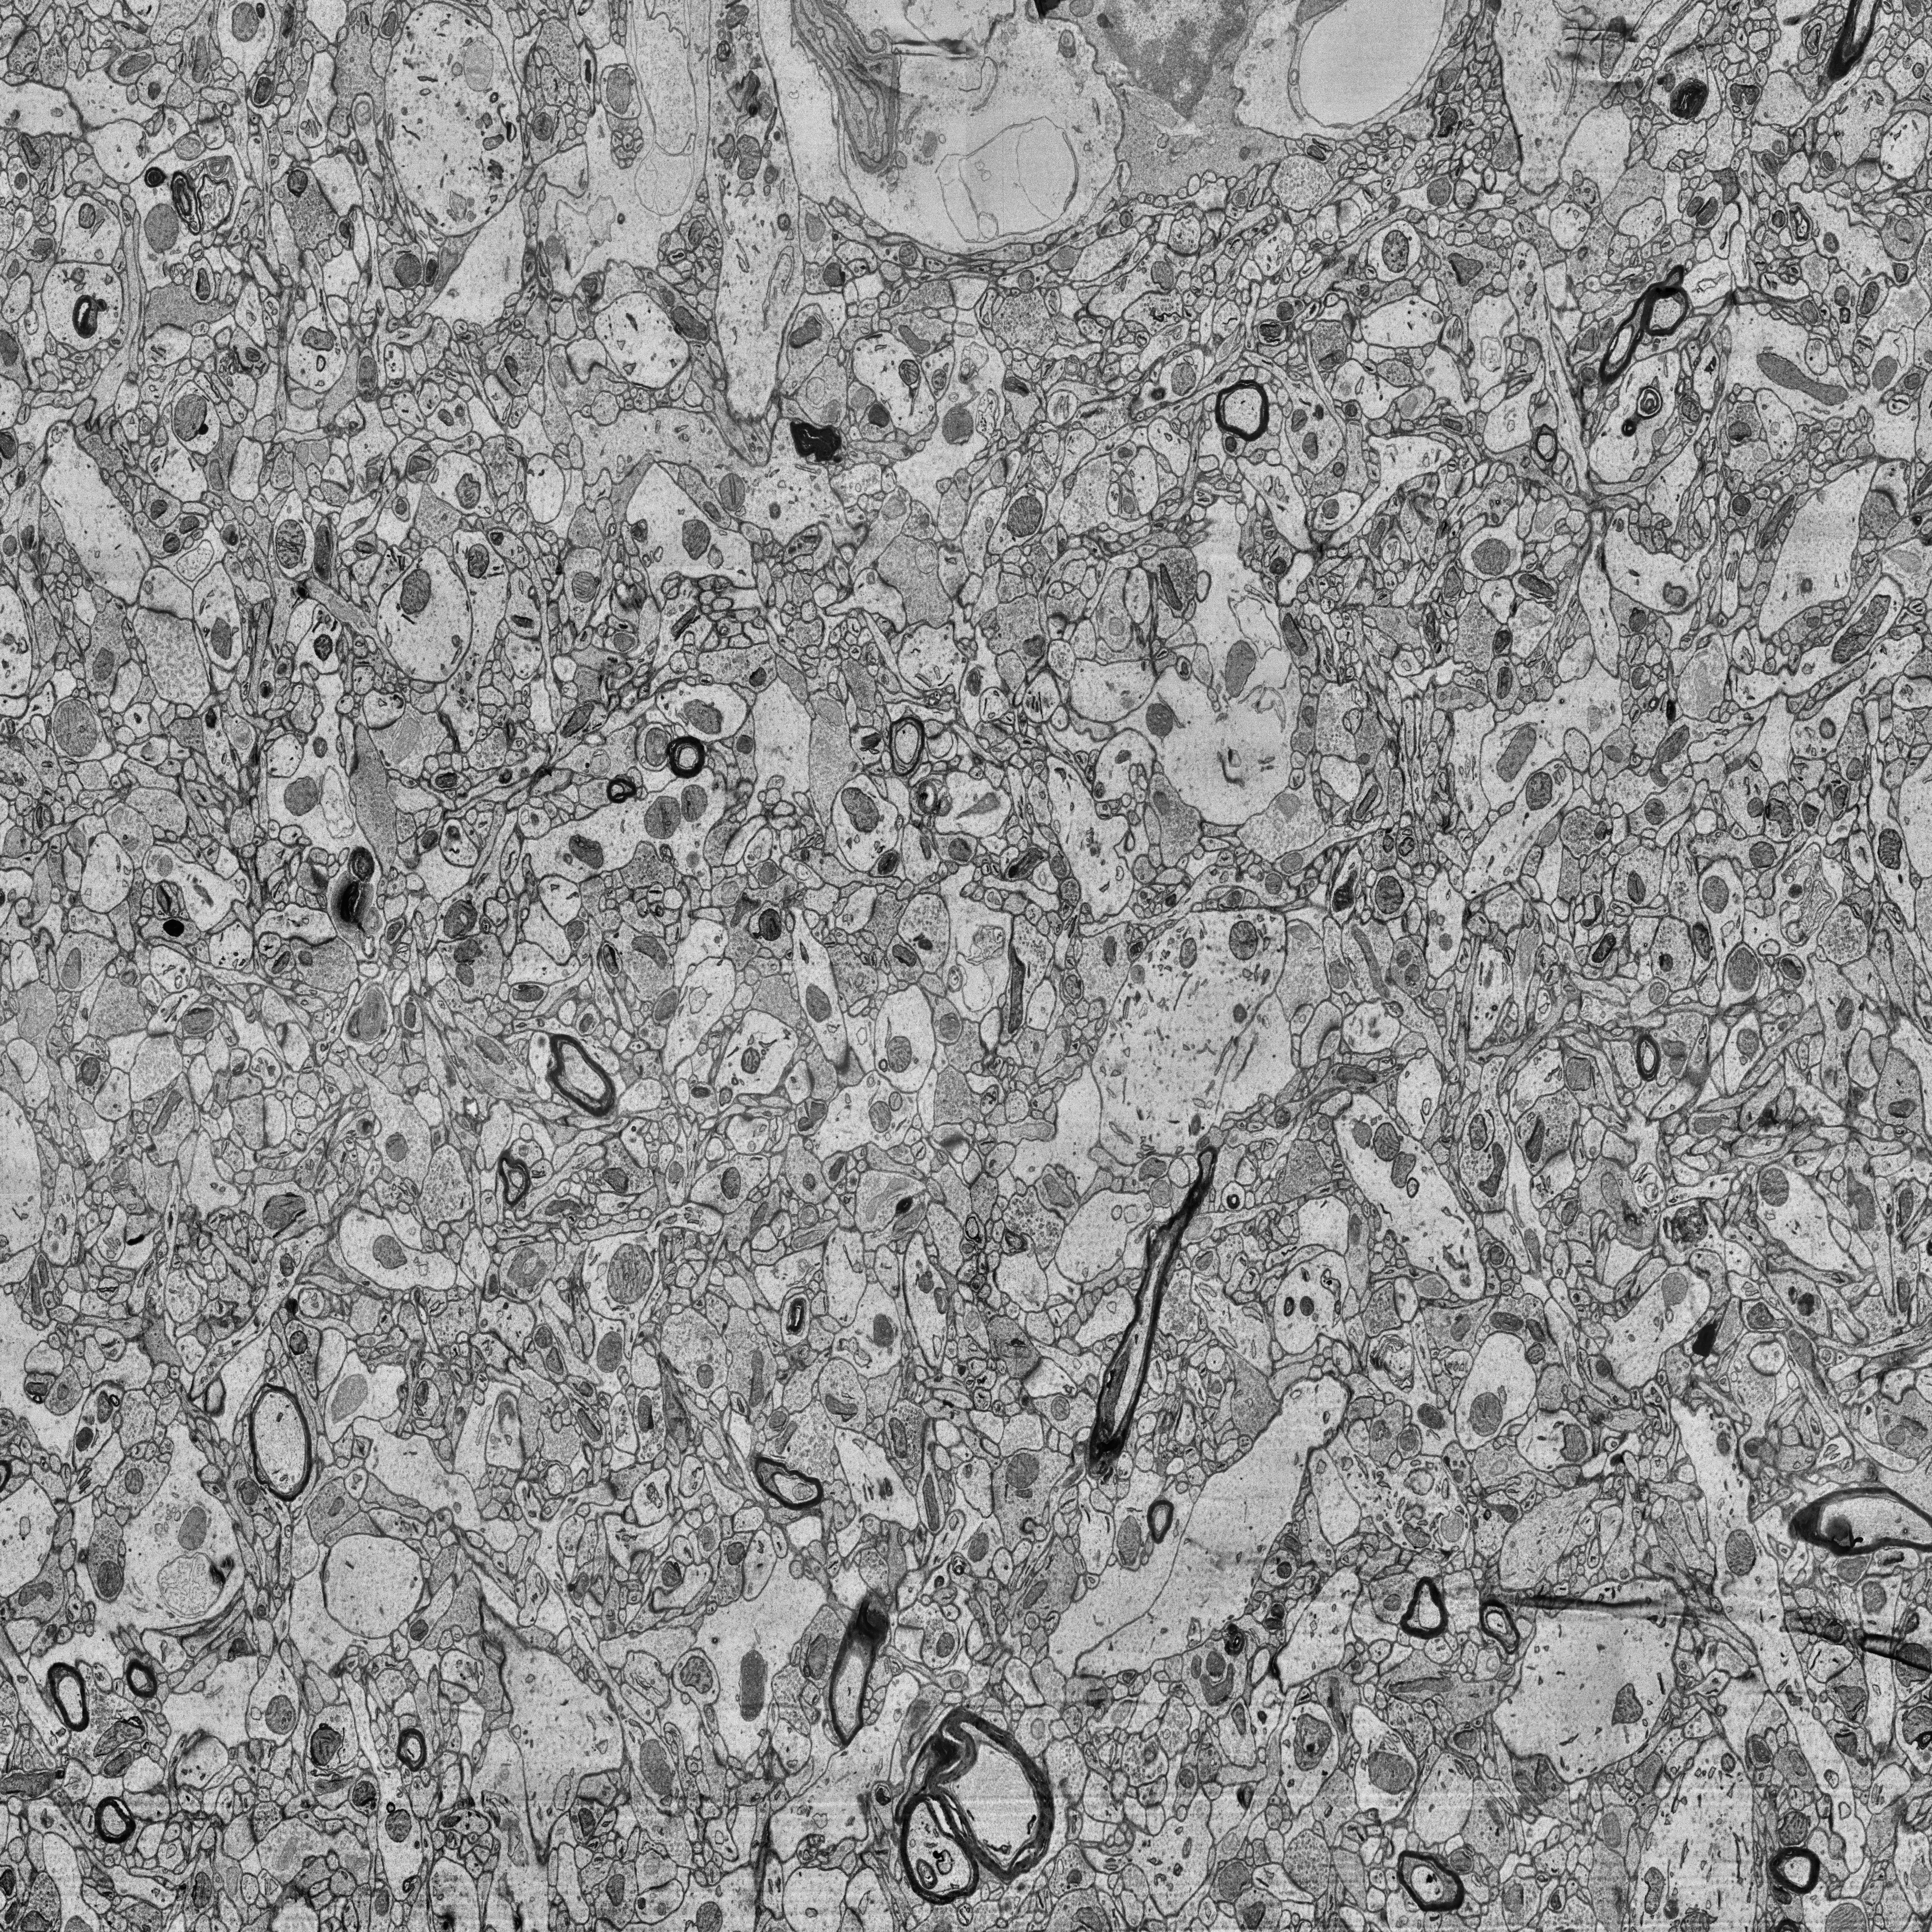
Electron microscopy slice of human cortex tissue
Slice depth (z): 125
Mitochondria instances in slice: 524